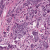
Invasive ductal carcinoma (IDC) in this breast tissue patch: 1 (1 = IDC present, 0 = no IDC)